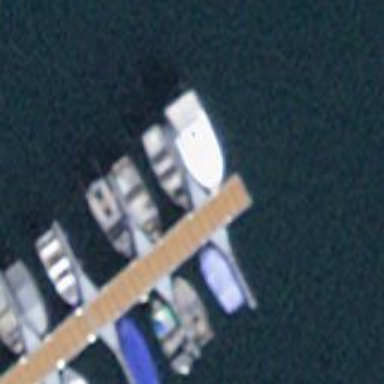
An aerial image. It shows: Man-made pier.